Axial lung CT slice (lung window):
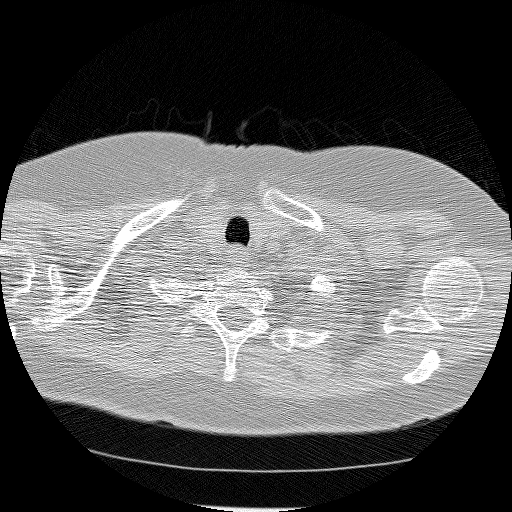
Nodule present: no